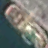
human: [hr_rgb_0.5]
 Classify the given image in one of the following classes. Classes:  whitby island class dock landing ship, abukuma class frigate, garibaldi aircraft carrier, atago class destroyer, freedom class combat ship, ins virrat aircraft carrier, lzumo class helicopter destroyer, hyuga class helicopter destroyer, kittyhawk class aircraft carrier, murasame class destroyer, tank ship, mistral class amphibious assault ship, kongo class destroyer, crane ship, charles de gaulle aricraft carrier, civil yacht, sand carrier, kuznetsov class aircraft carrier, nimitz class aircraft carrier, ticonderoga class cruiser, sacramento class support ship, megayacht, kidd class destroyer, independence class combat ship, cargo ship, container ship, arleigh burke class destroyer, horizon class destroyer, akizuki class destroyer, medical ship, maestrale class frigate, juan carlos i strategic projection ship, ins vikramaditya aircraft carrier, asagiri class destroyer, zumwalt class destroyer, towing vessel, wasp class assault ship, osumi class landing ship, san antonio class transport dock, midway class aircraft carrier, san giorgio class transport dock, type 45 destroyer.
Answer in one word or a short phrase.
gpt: Towing vessel